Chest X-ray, PA view. Patient: 41 years old, sex F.
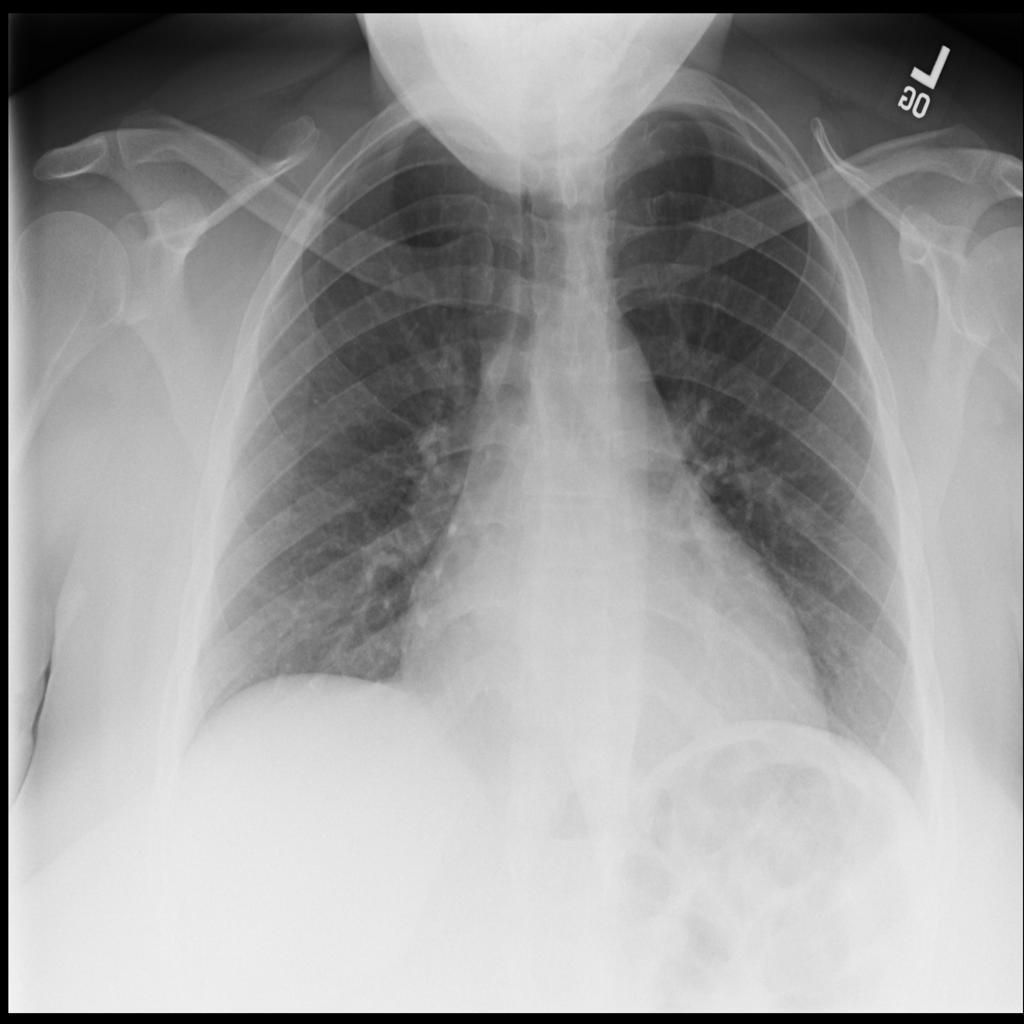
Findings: No Finding